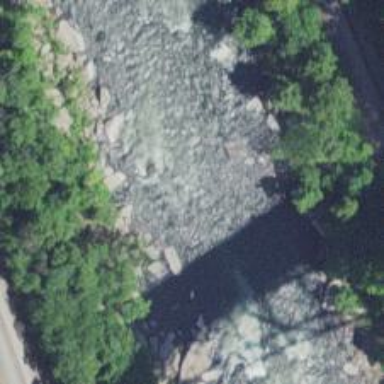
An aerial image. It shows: Scene featuring rapids in waterway.